Question: I am trying to achieve UI as shown in the image. However I am having little hard time after trying combinations of positioning now I am clueless. Can someone help me with this?

'''
<style>
.progress{
position:relative;
width:500px;
}
.bar{
}
.percent{
}
</style>
<div class="progress">
<span class="bar" width="%"></span>
<span class="percent">50%</span>
</div>
'''
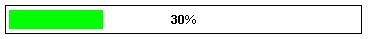
Answer: HTML:
'''
<div id="progress">
<span id="percent">30%</span>
<div id="bar"></div>
</div>
'''
CSS:
'''
#progress {
width: 500px;
border: 1px solid black;
position: relative;
padding: 3px;
}
#percent {
position: absolute;
left: 50%;
}
#bar {
height: 20px;
background-color: green;
width: 30%;
}
'''
Sample here: <URL>